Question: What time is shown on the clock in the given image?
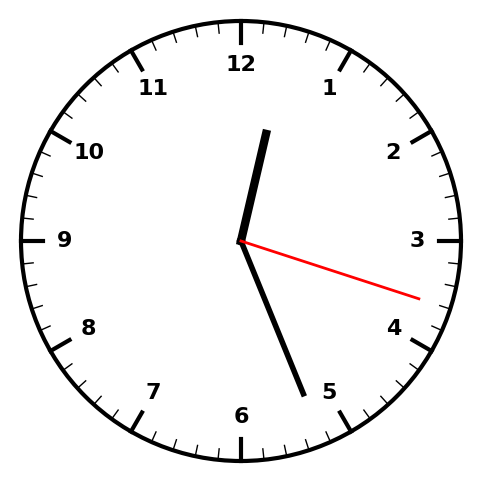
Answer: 12:26:18